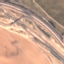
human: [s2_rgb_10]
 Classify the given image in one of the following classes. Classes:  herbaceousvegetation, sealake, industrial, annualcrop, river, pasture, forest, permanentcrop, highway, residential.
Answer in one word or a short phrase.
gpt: Highway